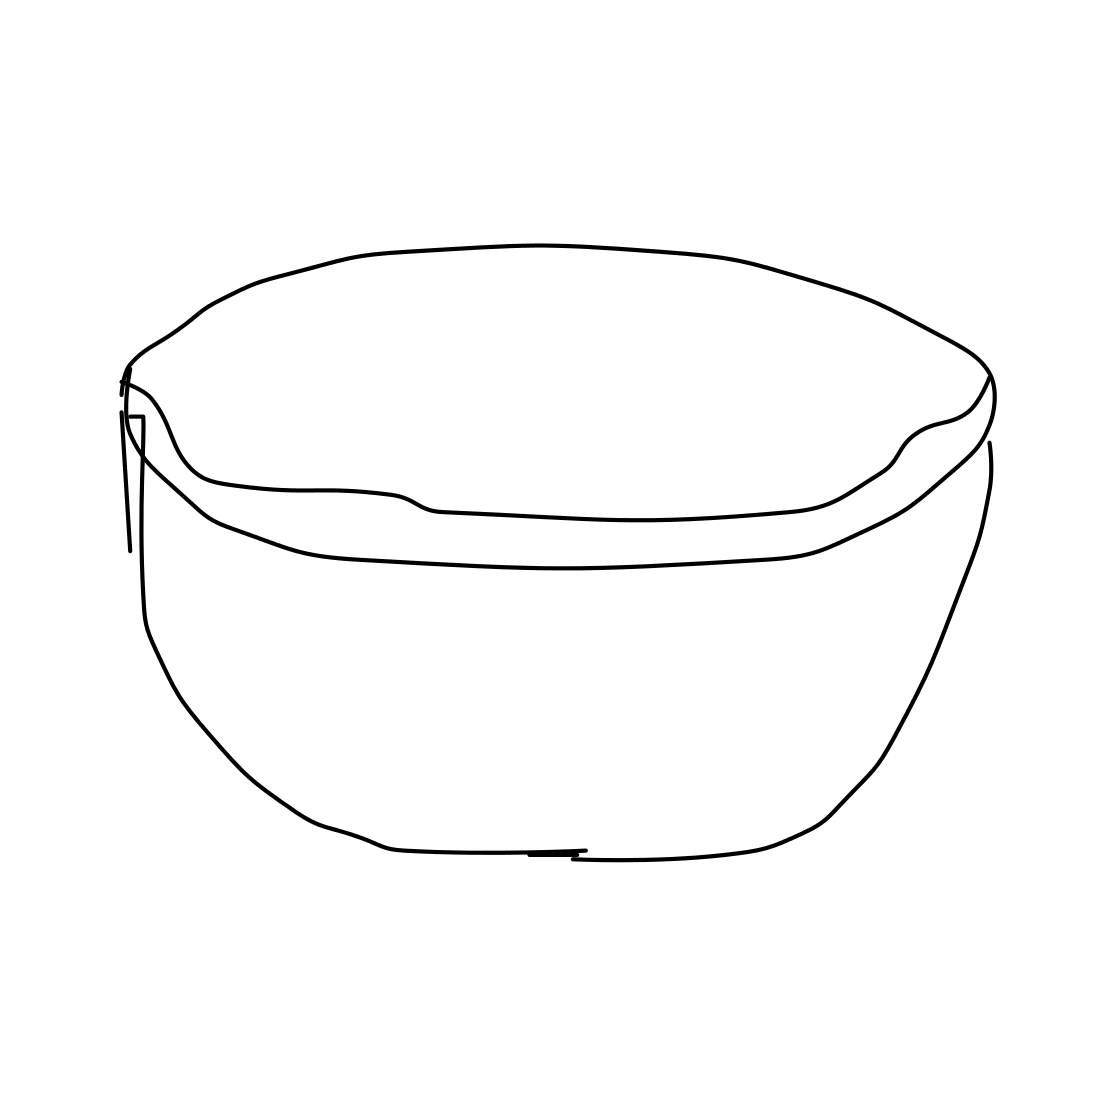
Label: bowl